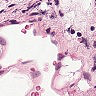
Metastatic tissue present: yes